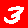
Digit: 3